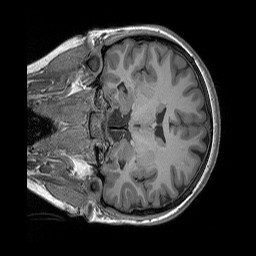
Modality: T1w
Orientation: coronal
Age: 20
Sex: female
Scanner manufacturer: siemens
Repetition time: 2.25 s
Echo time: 0.00302 s